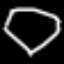
Label: diamond